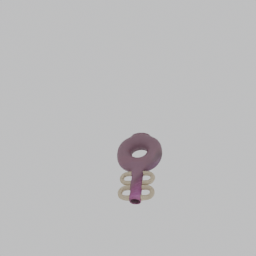
Label: decoration